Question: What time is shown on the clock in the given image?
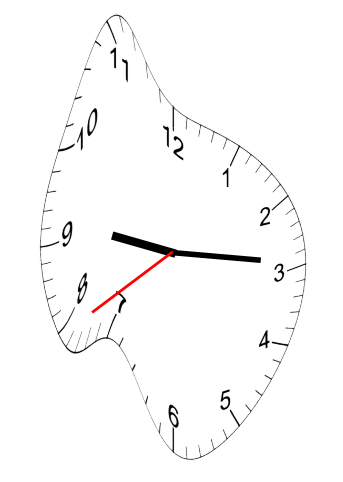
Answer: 09:14:39